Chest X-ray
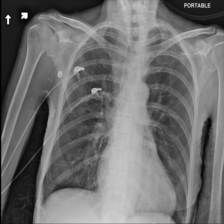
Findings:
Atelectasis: negative
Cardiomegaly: negative
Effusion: negative
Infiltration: negative
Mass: negative
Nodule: negative
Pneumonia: negative
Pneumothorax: negative
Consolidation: negative
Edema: negative
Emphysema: negative
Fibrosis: negative
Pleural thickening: negative
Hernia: negative